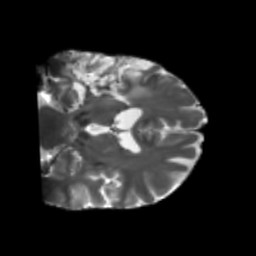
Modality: T2w
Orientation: coronal
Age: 58
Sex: male
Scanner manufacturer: siemens
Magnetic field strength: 3 T
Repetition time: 5.25 s
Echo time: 0.08 s